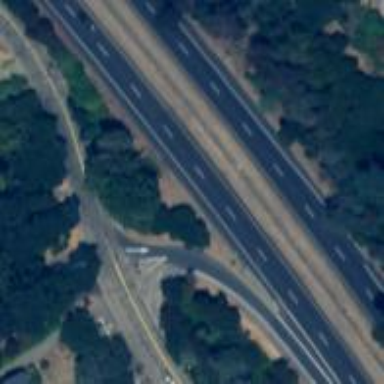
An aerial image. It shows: Motorway link.